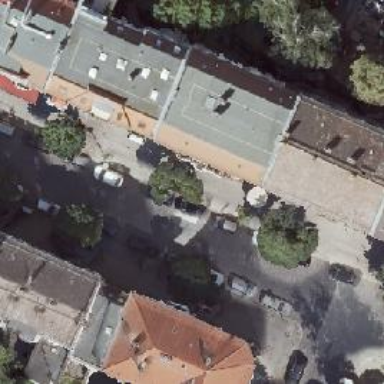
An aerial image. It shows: Apartment building with double saltbox roof shape.